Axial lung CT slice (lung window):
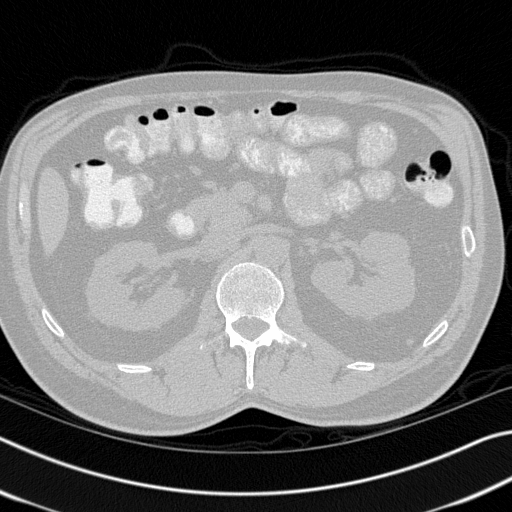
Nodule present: no